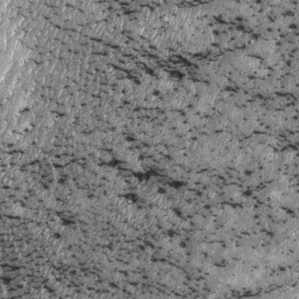
Label: frost